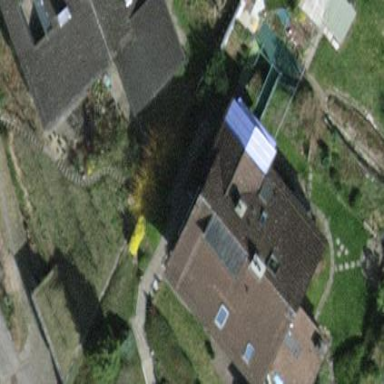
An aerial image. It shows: Detached building.